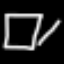
Label: square